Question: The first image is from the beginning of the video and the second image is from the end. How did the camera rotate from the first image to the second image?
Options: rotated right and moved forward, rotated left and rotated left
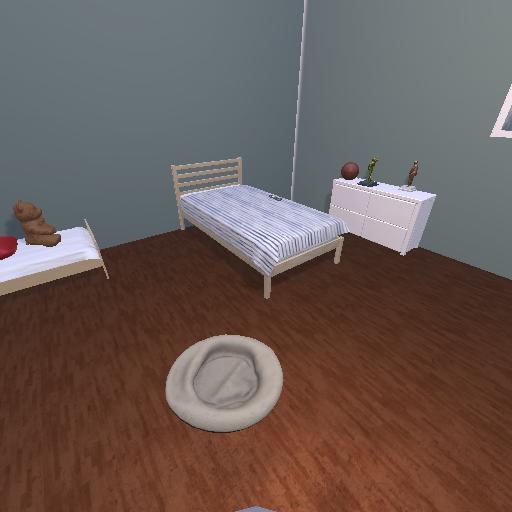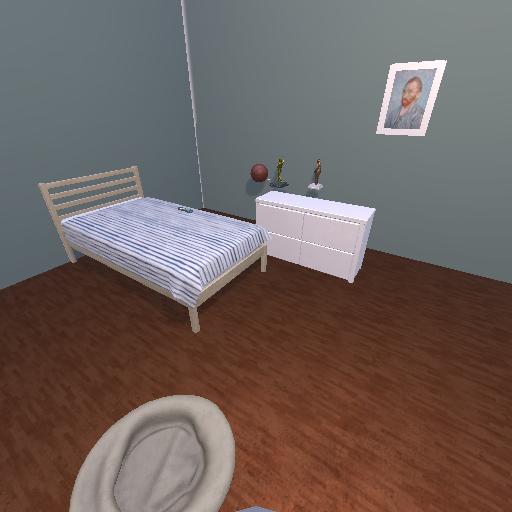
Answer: rotated right and moved forward